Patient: sex M, age 51
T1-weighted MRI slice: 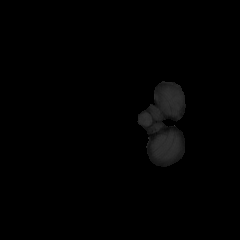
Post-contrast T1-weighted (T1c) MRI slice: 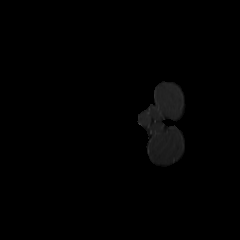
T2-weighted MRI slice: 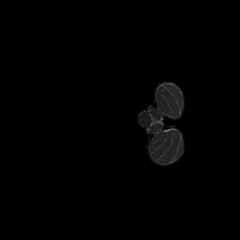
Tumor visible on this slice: no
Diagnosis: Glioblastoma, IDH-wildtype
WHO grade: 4